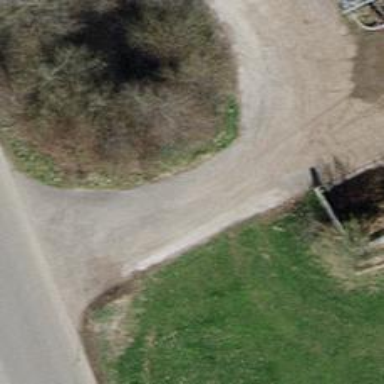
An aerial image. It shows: Fine gravel service road.